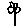
Label: flower